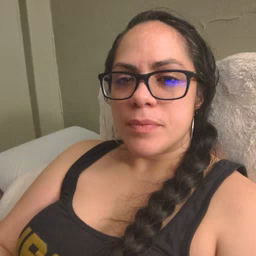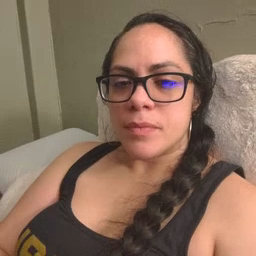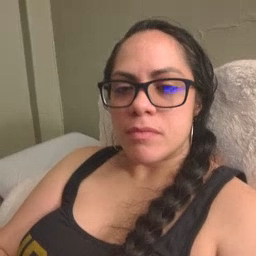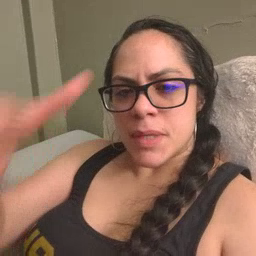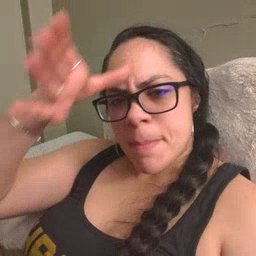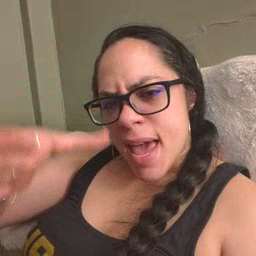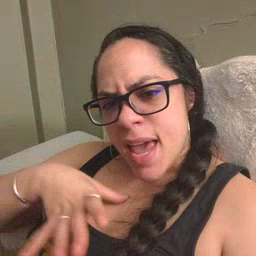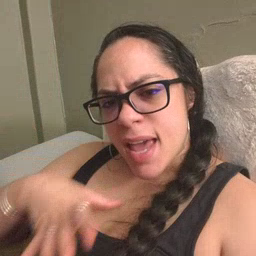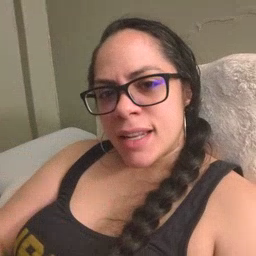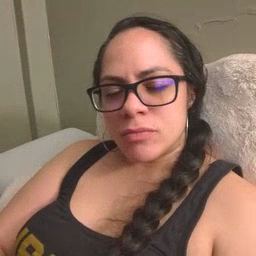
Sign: man